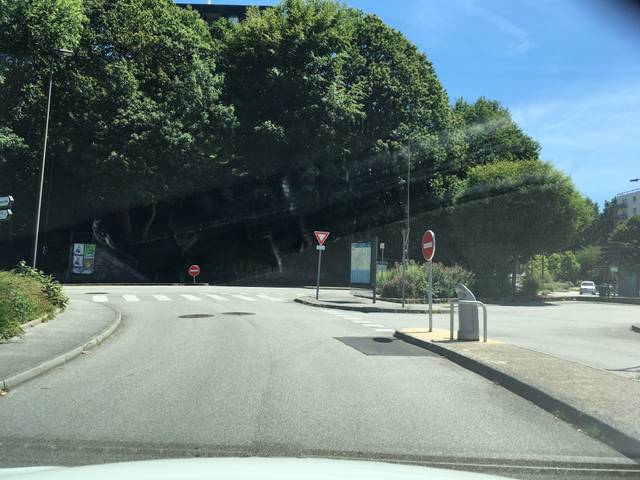
Region: France
Coordinates: 47.992, -4.126